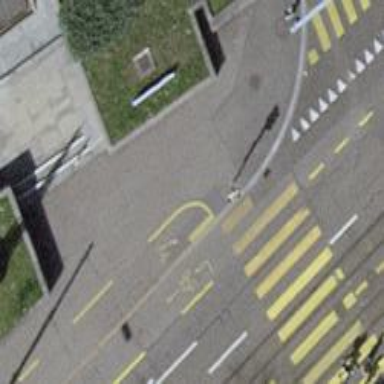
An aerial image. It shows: Kerb serving as barrier.